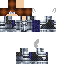
A male human skin with dark skin, wearing brown long hair dressed in a blue armor chest and black pants, featuring a closed mouth.